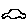
Label: car